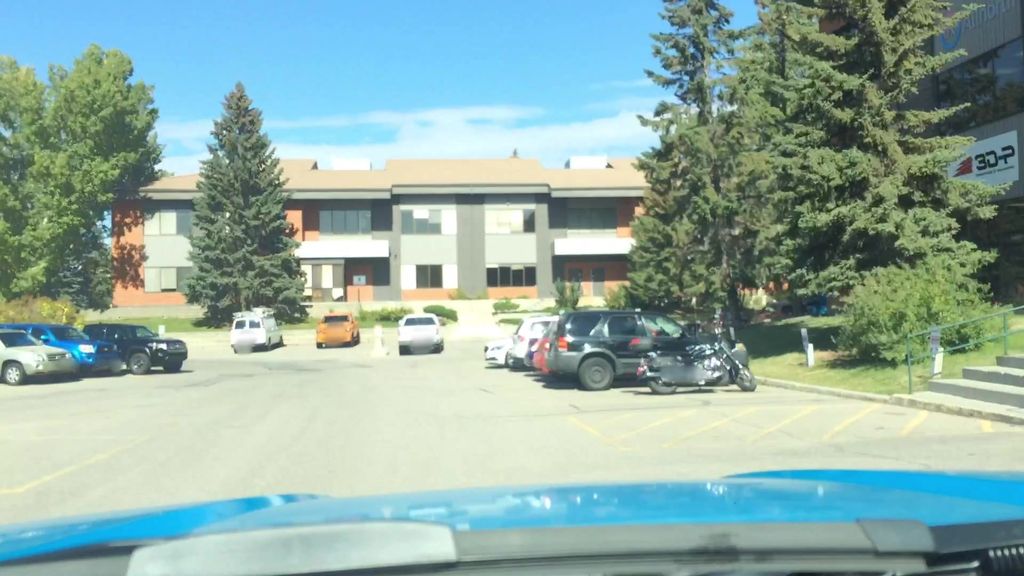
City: calgary